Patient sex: M
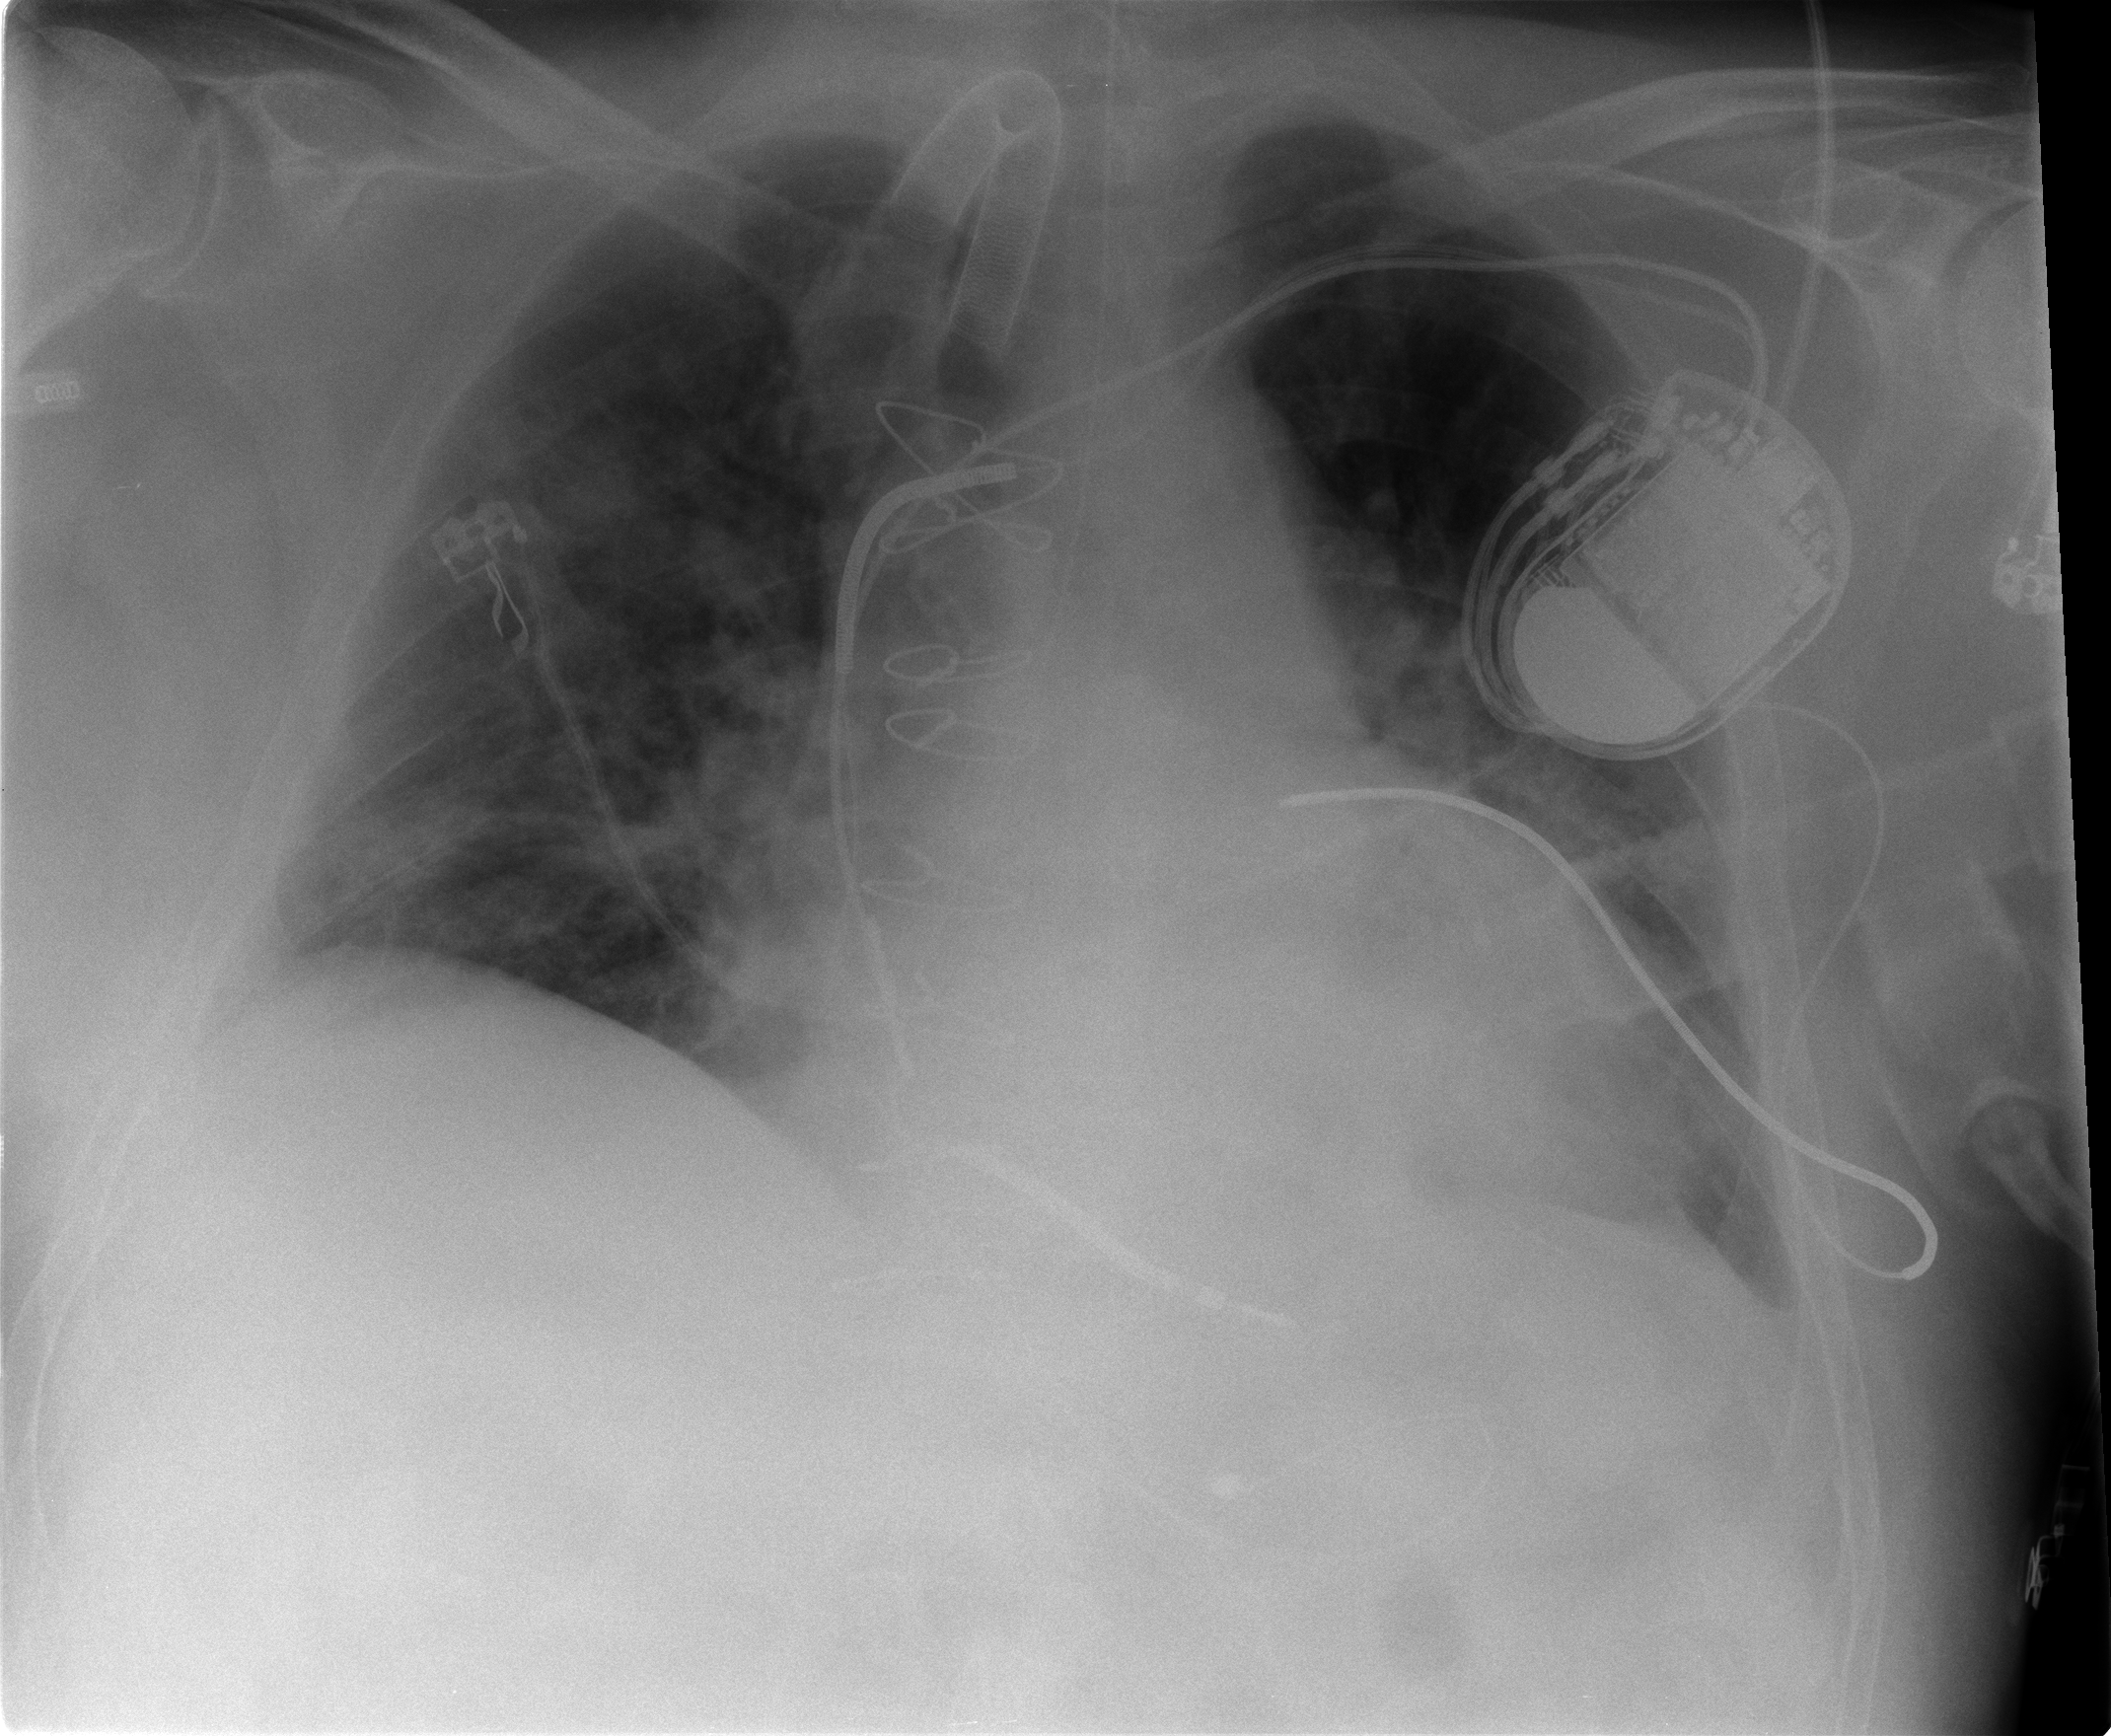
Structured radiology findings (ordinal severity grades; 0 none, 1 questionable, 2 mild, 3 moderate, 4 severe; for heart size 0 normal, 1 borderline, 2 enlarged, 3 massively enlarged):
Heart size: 2
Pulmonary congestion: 2
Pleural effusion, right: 2
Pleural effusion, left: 2
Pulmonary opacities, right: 2
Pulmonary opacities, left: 2
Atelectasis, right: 2
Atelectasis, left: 2